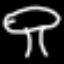
Label: mushroom